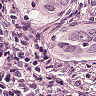
Metastatic tissue present: yes